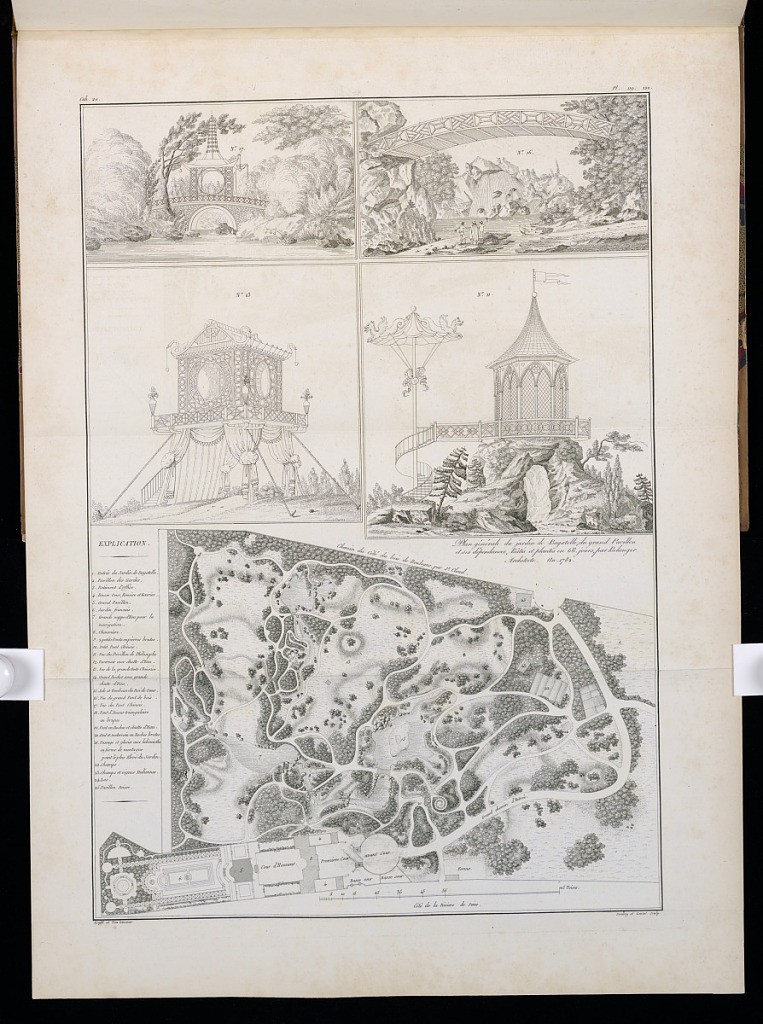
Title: Plan générale du jardin de Bagatelle, du grand Pavillon et ses dépendances, Bâtis et plantes en 63 jours, par Belanger Architect. An. 1782
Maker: Jean-Charles Krafft, French, 1764 - 1833
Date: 1812
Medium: Etching and engraving on paper
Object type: Print
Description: An architectural print with a general plan of the gardens of Bagatelle in Paris and elevations above of various garden structures including bridges and pavilions within their landscapes decorated with Chinese (chinoiserie) motifs and ornament. There is a legend in the lower left. The plate is titled, signed, and numbered.